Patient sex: M
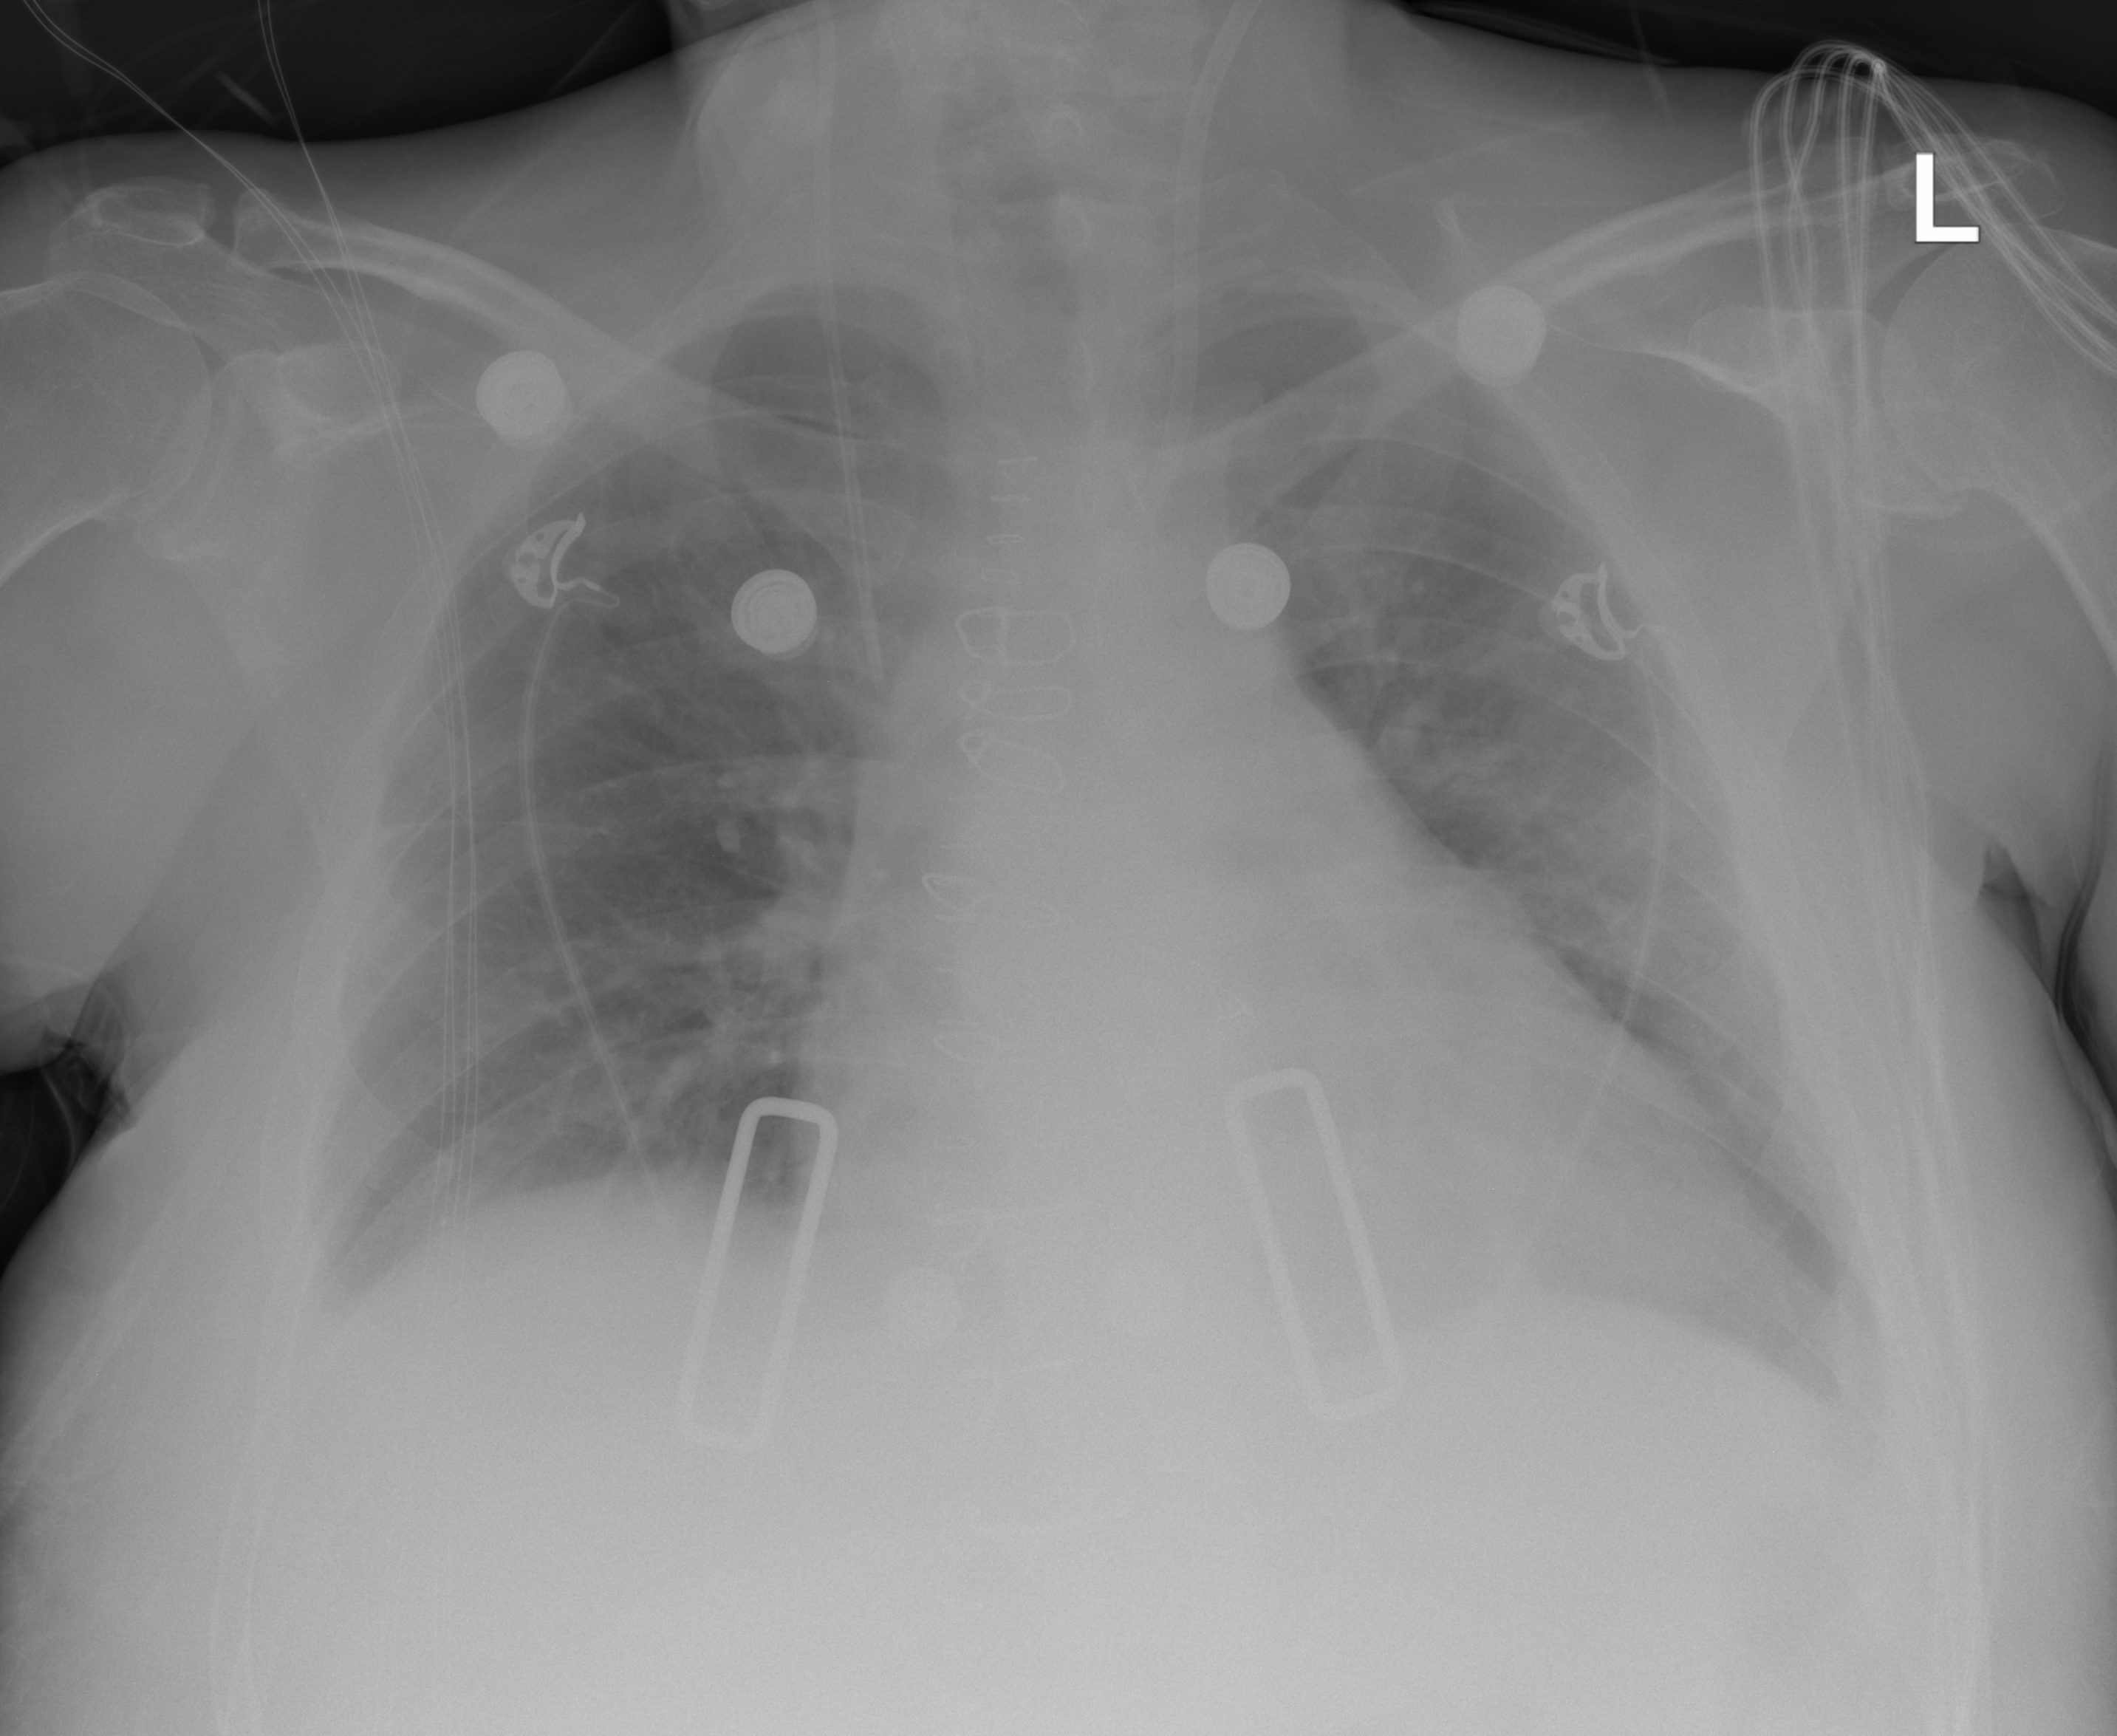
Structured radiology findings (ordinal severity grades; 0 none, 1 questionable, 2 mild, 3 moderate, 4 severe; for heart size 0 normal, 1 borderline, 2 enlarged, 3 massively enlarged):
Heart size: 2
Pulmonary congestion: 2
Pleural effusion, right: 0
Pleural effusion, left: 2
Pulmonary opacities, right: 0
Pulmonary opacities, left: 0
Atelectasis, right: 0
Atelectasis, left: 0